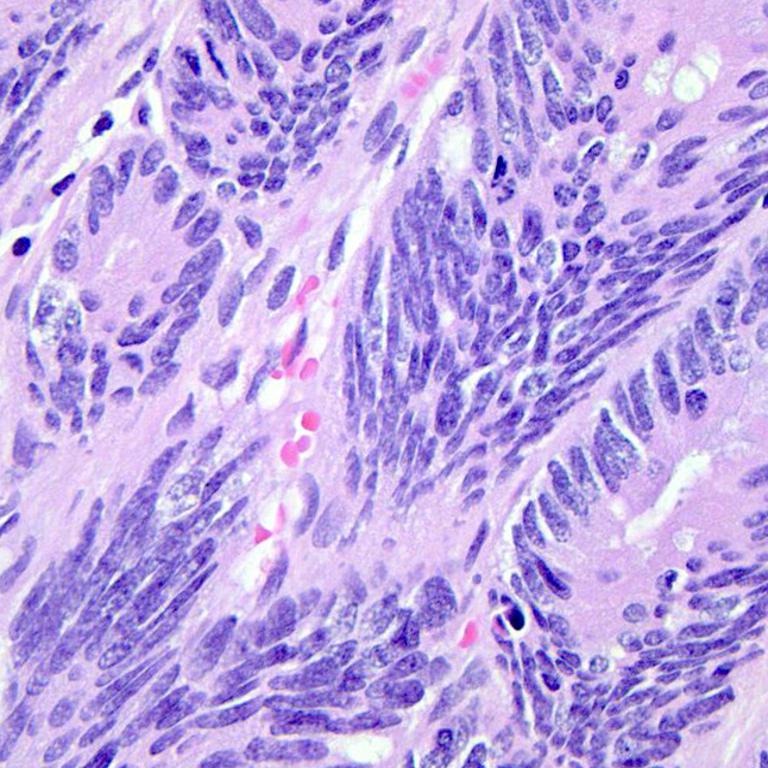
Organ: colon
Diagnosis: adenocarcinomas